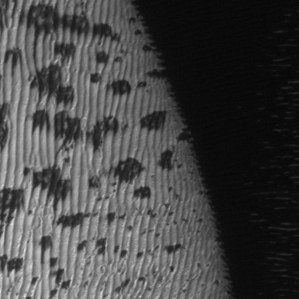
Label: frost